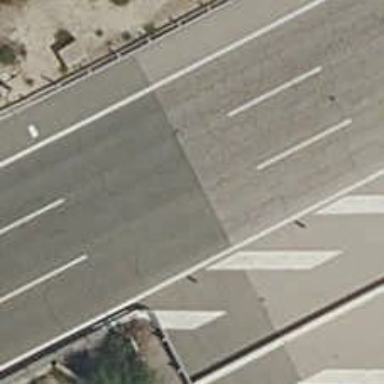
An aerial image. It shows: View of motorway.